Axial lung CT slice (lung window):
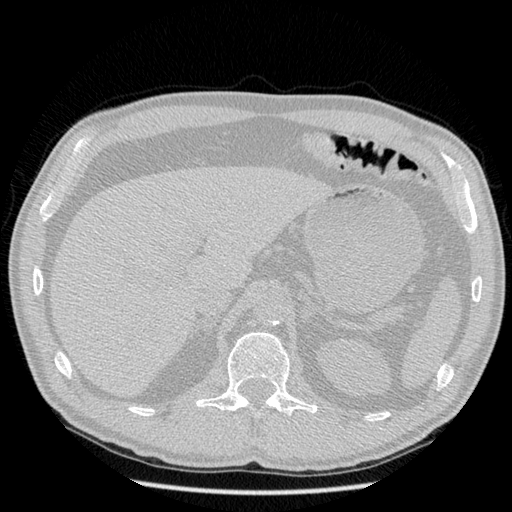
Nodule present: no